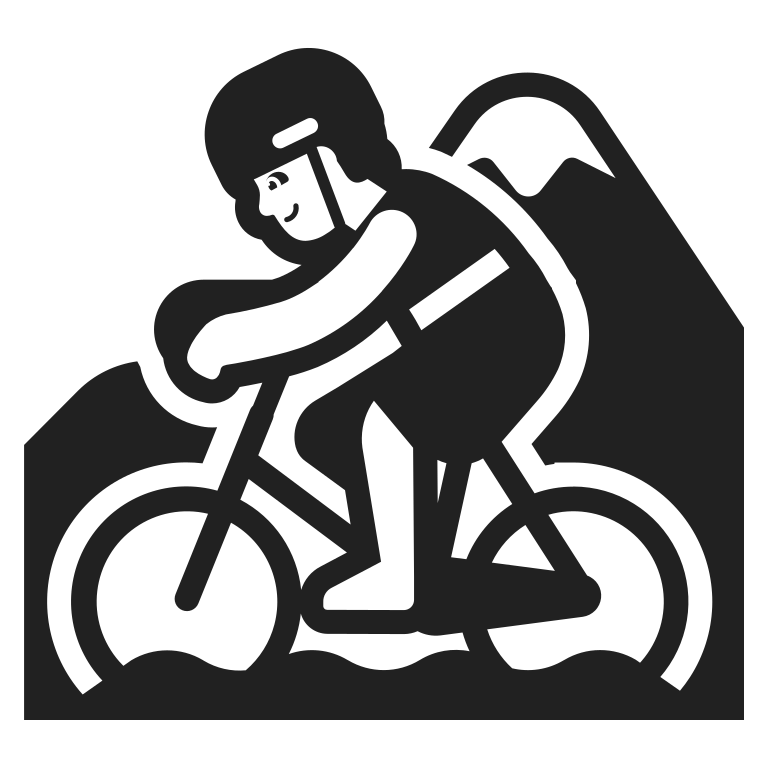
man mountain biking high contrast default